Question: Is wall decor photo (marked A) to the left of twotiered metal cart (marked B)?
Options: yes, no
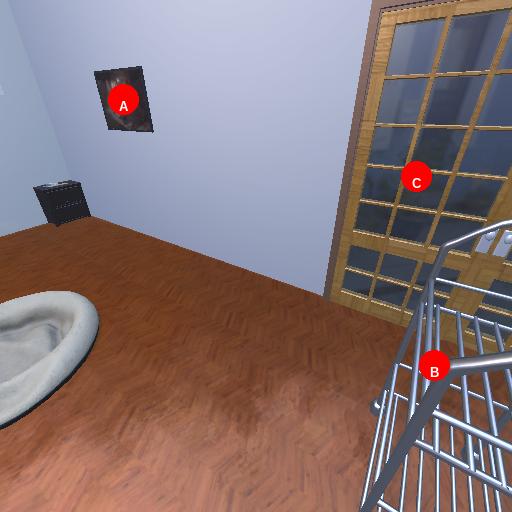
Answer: yes